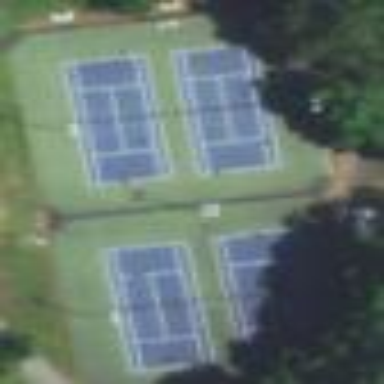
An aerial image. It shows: Tennis court on pitch designated for leisure land.